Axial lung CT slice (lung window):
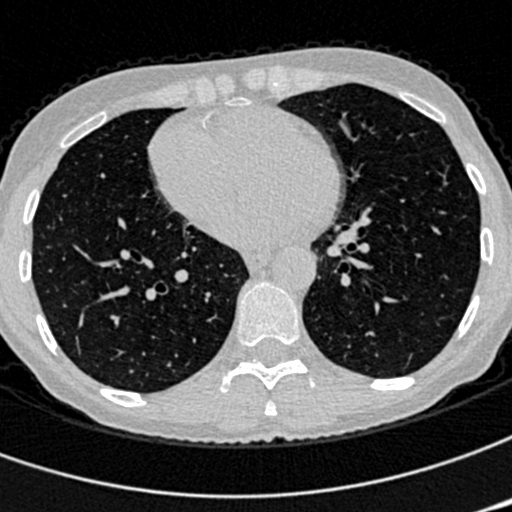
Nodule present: no